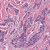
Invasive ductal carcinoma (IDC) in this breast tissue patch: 1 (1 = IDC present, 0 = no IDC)